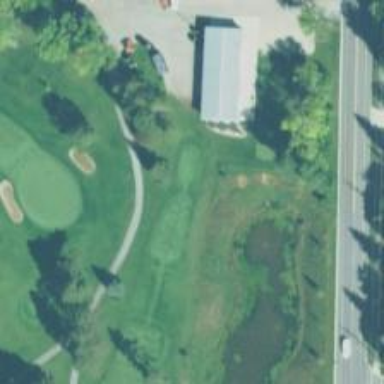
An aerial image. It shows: Grassy area designated as golf tee.